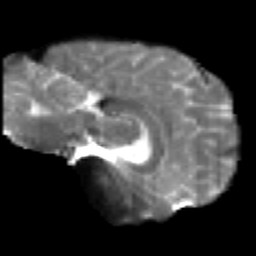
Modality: T2w
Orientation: sagittal
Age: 21
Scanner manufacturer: siemens
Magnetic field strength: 3 T
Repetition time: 2.2 s
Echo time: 0.084 s